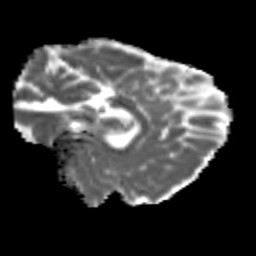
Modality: MD
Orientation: sagittal
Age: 29
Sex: male
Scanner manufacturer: siemens
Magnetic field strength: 3 T
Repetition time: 3.5 s
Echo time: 0.113 s